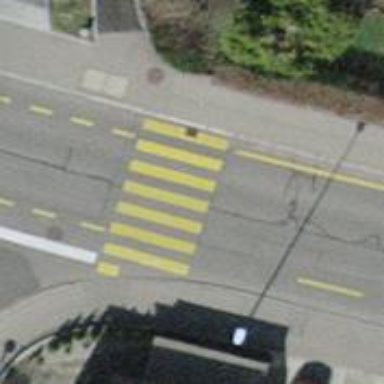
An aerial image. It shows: Uncontrolled zebra crossing on the road.